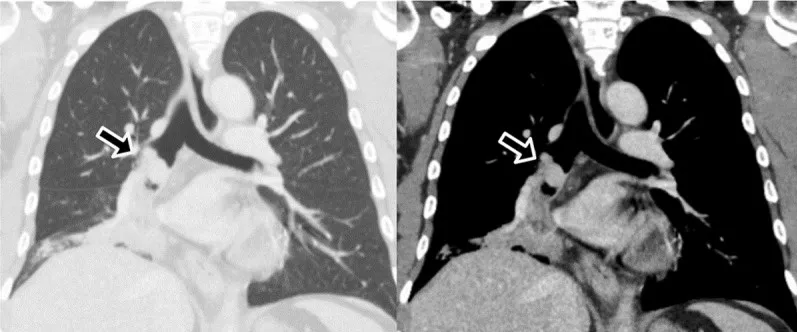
Coronal CT images demonstrating a spherical enhanced nodule (black arrow) in the bronchus intermedius causes obstructive pneumonitis in the medial segment of the right middle lobe and the basal segment of the right lower lobe.
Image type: radiology (ct)